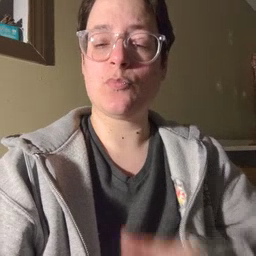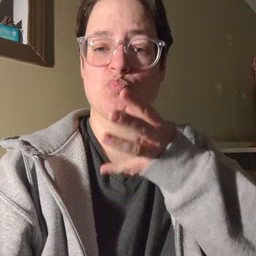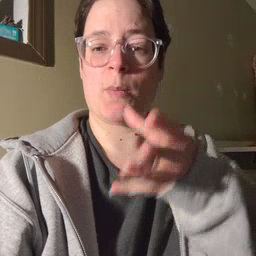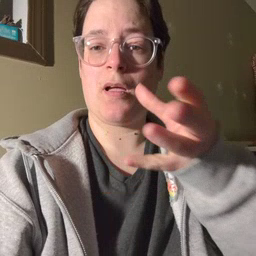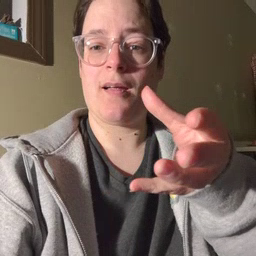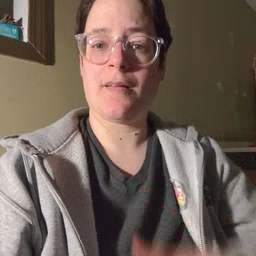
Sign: grandma